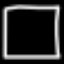
Label: square